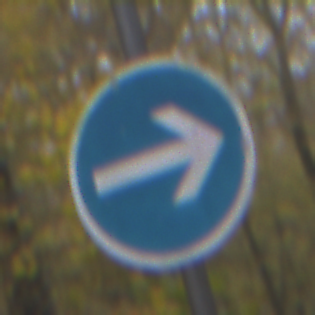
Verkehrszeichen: VorgeschriebeneFahrtrichtungHierRechts
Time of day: MorningAfternoon
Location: Outdoor (Nature)
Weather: Overcast
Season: Autumn
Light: Natural